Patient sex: M
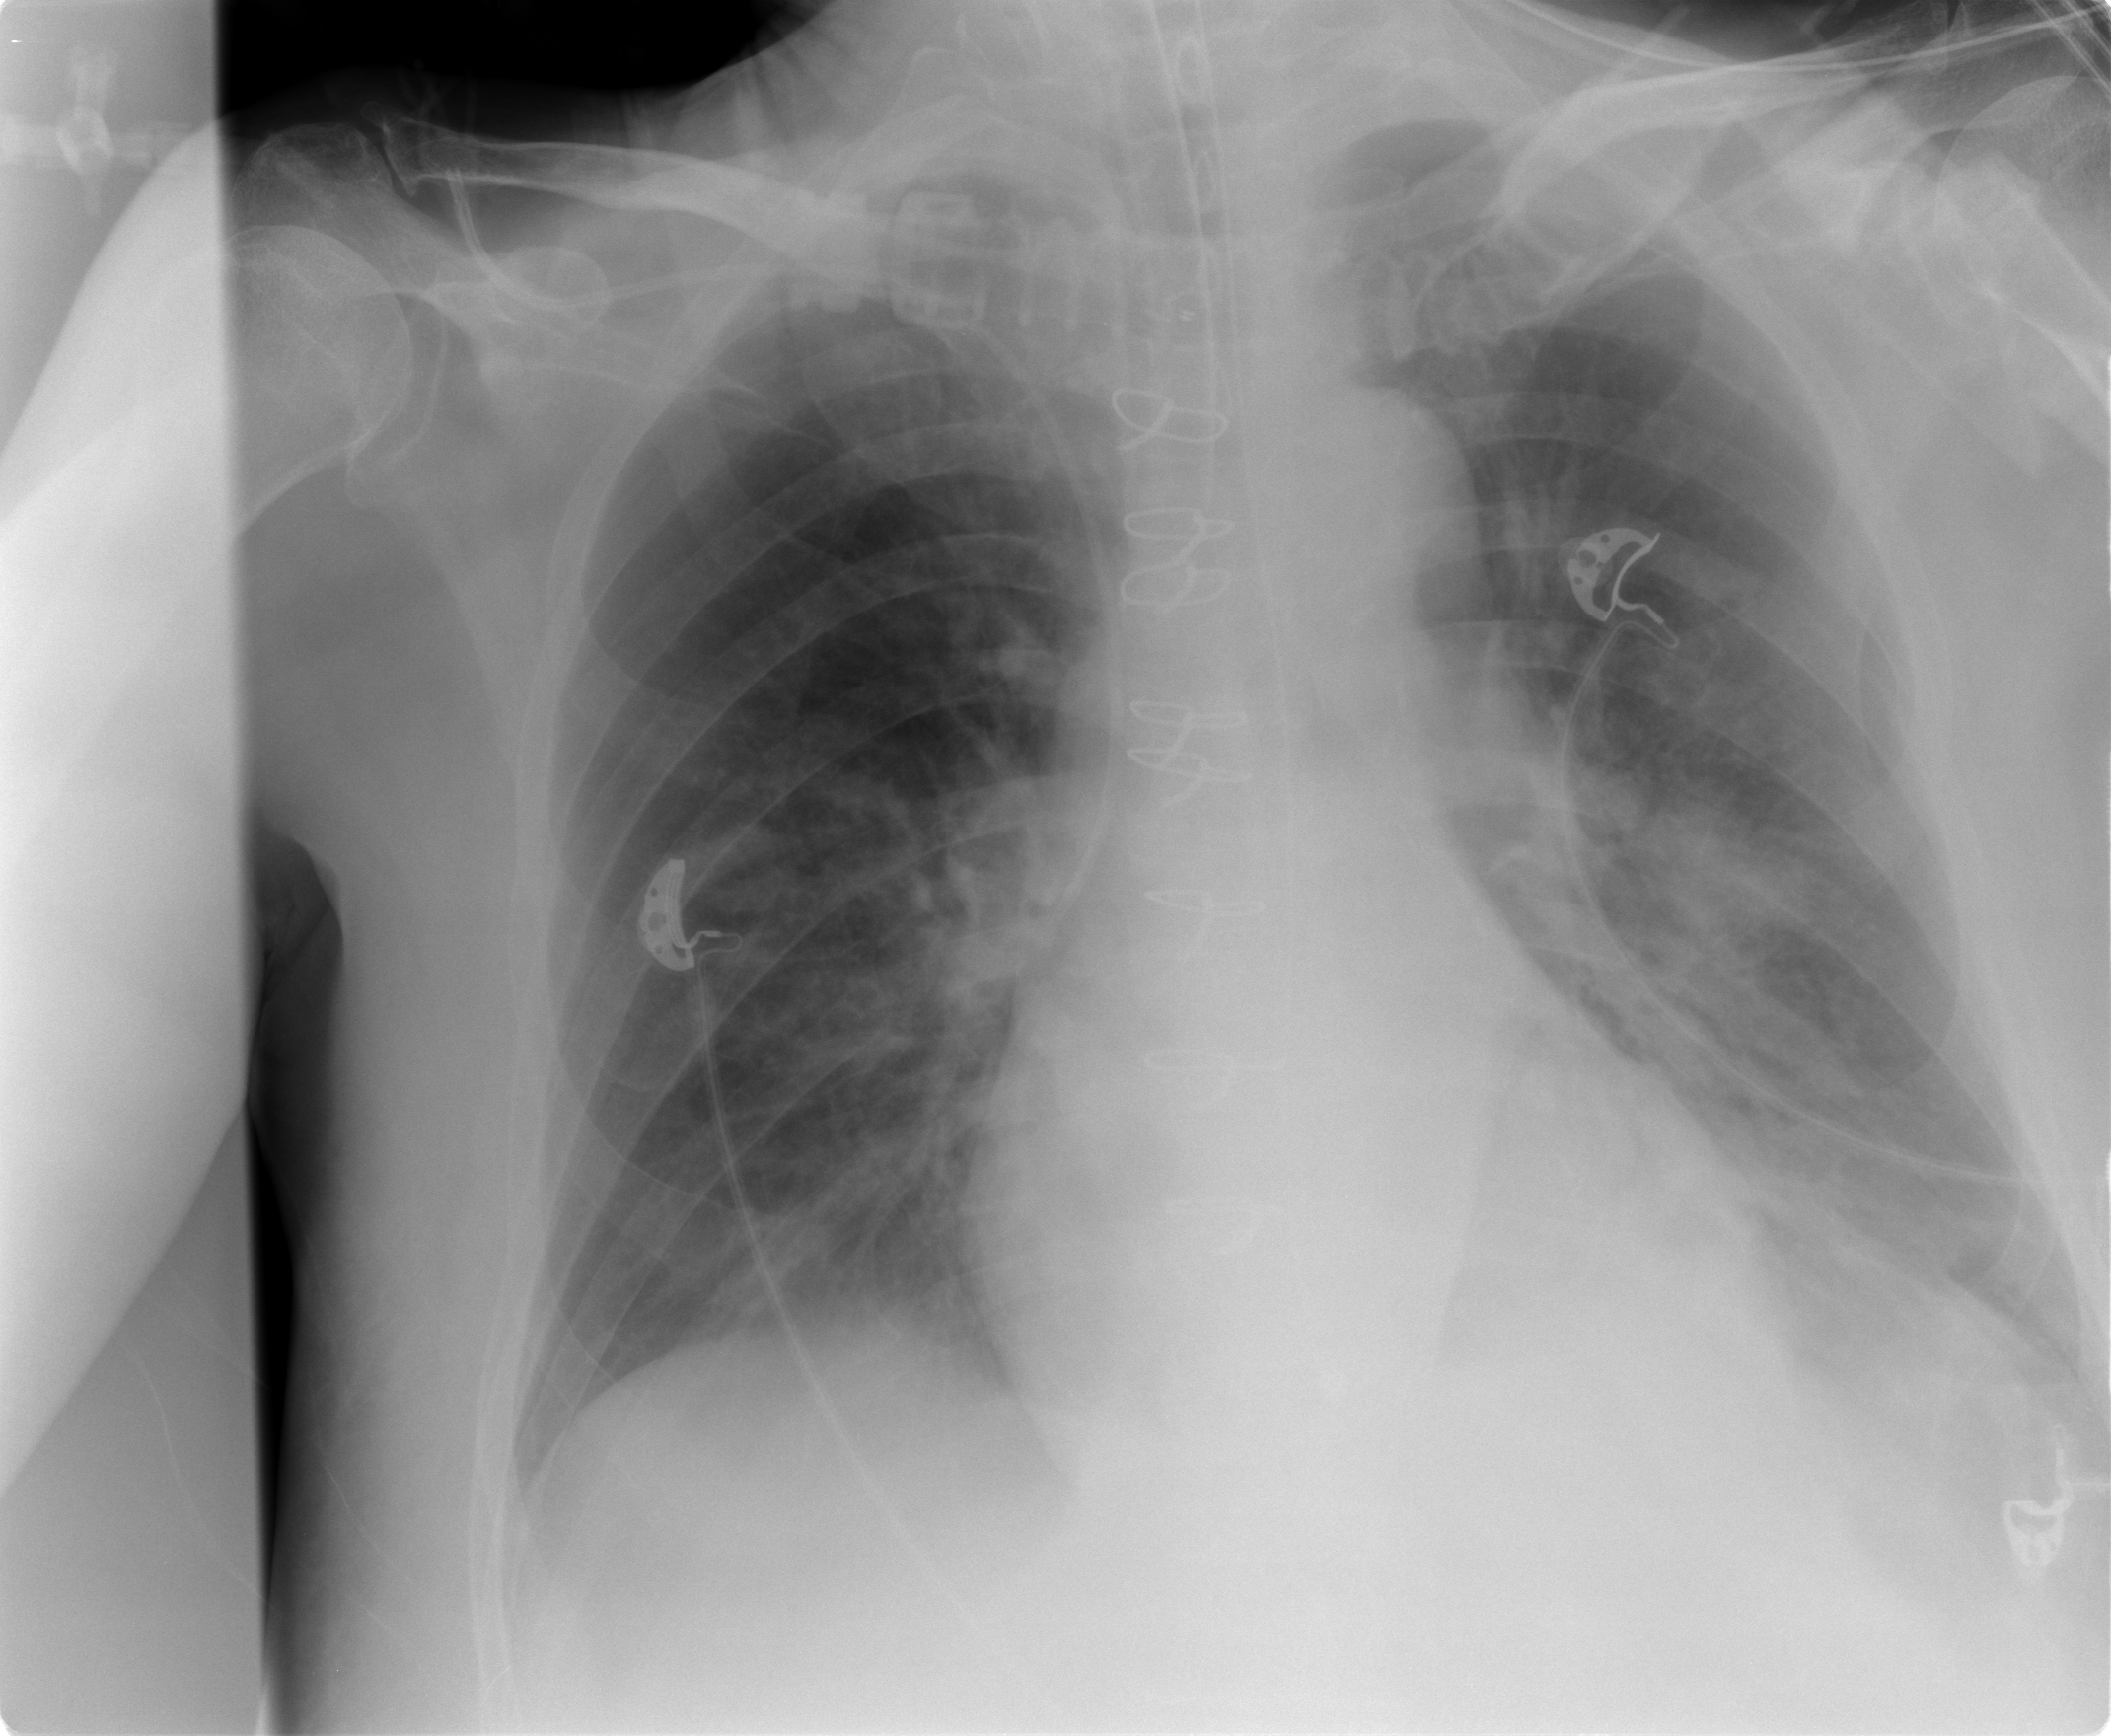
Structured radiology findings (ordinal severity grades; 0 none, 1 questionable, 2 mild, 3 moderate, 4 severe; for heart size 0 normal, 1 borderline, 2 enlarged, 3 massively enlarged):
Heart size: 0
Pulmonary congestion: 0
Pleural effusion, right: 0
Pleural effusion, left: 1
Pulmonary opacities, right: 2
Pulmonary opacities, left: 3
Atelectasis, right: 2
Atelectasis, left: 2